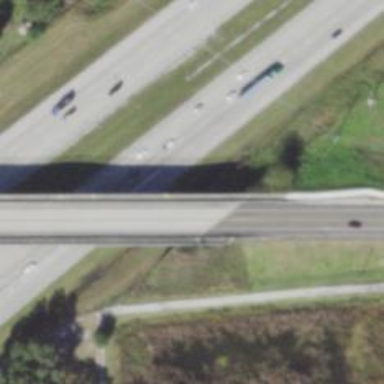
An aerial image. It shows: Footway on bridge.